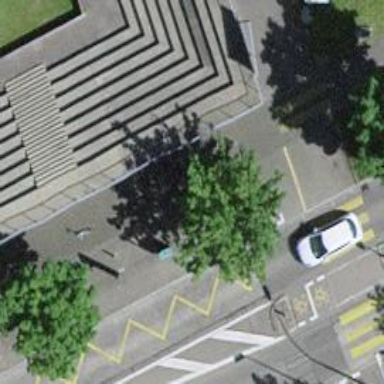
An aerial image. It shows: Bollard.